Question: ## This feature has been realized as of Kepler M4, for a detailed information on the usage see my blog
I want to realize a menu contribution to the menu of a handler located in a view toolbar. In Eclipse 3 it was possible to add "dynamic" as org.eclipse.ui.menus contribution to a Menu!
I already found out about <URL> to true.
I already tried several approaches:
- <URL>
Open, untried solutions
-
I've been banging my head for some time now, but can't seem to understand the correct implementation of this problem within E4.
-- This question was also asked in <URL>
I tried a different approach up to now:
I added a HandledToolItem to the Menu (please see the following image)

and with the following code I am trying to interfere with the menus way to build, where the code is called by the resp. command handleer as referenced in the image.
'''
@CanExecute
public boolean canExecute(@Optional MApplication application) {
System.out.println("CanExecute Counter="+counter);
// --- 1 ---
// Find the required MMenu Entry in the Application Model
if(application == null) return true;
EModelService modelService = (EModelService) application.getContext().get(EModelService.class.getName());
MPart part = (MPart) modelService.find("at.medevit.emr.contacts.ui.contactselector", application);
List<MToolBarElement> lmte = part.getToolbar().getChildren();
HandledToolItemImpl htil = null;
for (MToolBarElement mToolBarElement : lmte) {
if(mToolBarElement.getElementId().equals("at.medevit.emr.contacts.ui.contactselector.toolbar.handledtoolitem.filter")) htil = (HandledToolItemImpl) mToolBarElement;
}
if(htil != null) {
MMenu elemMenu = htil.getMenu();
// --- 2 ---
// Found it hopefully, let's start the real work, simply add a new item
MDirectMenuItem mdi = MMenuFactory.INSTANCE.createDirectMenuItem();
mdi.setLabel("Counter "+counter);
counter++;
// --- 3 ---
elemMenu.getChildren().add(mdi); // ConcurrentModificationException
}
'''
As one can see, this code is queried once the menu is created, to determine whether the command is executable or not. All the code from 1 - 2 is to find the correct MMenu element to work on. The code from 2 - 3 creates a MenuItem and increments a counter in the field.
BUT at 3 I face a the first time the menu is opened! I assume that at this very point the menu is iterating over elemMenu.getChildren() and I am not allowed to enable!
So whats all the fuzz about the entire e4 model being changeable all the time ;) (just kiddin' I know this is a baaaad hack!!!)
Thing is: I really think that the possibility to add fully dynamic menu parts is one of the best usability tools, and if it is not possible to realize it in E4 as it was in E3 this is a very serious degradation of possibilities!!!
An Eclipse Bug has been filed for this <URL>
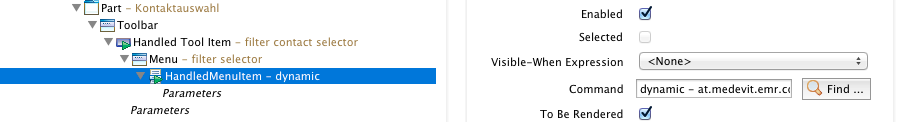
Answer: Proper dynamic model updates should be handled in the bug you've opened. As a workaround in Eclipse4 in Juno, a MRenderedMenuItem can be created in Eclipse4 to provide the equivalent functionality to the element (although if you are using 4.2, you would just use org.eclipse.ui.menus).
ex:
'''
ContextFunction generator = new ContextFunction() {
@Override
public Object compute(IEclipseContext context) {
return new MyCompoundContributionItem(context);
}
};
MRenderedMenuItem menuItem = MenuFactoryImpl.eINSTANCE.createRenderedMenuItem();
menuItem.setElementId(id);
menuItem.setContributionItem(generator);
container.getChildren().add(menuItem);
'''
This effectively provides a CompoundContributionItem directly to the Eclipse4 menu renderer.